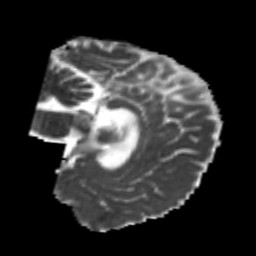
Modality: MD
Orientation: sagittal
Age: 26
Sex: male
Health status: healthy
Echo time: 0.074 s